Interaction volume radius: 10 \u00c5
Interaction volume height: 10 \u00c5
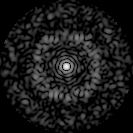
Disorder parameter: 0.8375